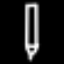
Label: pencil